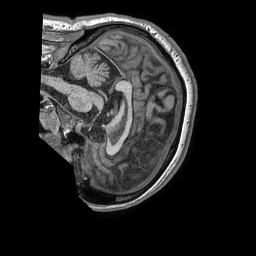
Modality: T1w
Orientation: sagittal
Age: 51
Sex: male
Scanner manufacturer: philips
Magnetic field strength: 1.5 T
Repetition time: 0.007643 s
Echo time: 0.003479 s